Question: I have this condition in my program:
'''
if vals[k]==vals[i] and i!=k:
'''
The code following the if statement gets skipped over when vals[k]==1, vals[i]==1, i==2, and k==0 when I expected those values to pass the conditions. Is there something fundamentally wrong with my understanding of Python syntax?
This is for an assignment so I don't want to include too much code in case I get accused of cheating, but here's a little more:
'''
for k in range(i-i%4,i+4-i%4):
print vals[i]
print vals[k]
print i
print k
if vals[k]==vals[i] and i!=k:
isMatch = True
print 'rowmatch'
break
'''
(ignore the print statements, they're just clumsy aids to debugging)
And here's a copy of part of what the debugger returned:

[edit] Russell Borogove was right and I was comparing ints to strings. Feel pretty dumb now, thanks for your help!
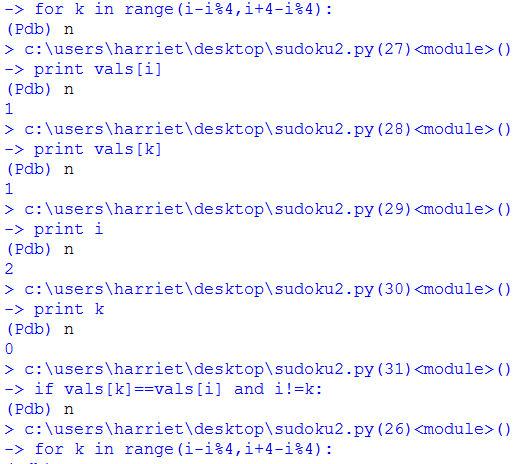
Answer: Add this line right before the 'if' and get back to us:
'''
print "vals[k] = %s vals[i] = %s i = %s k = %s"%(vals[k],vals[i],i,k)
'''
Perhaps you have an incompatible mix of types in 'vals'. Try:
'''
for val in vals:
print "%s %s"%(val.__class__,val)
'''